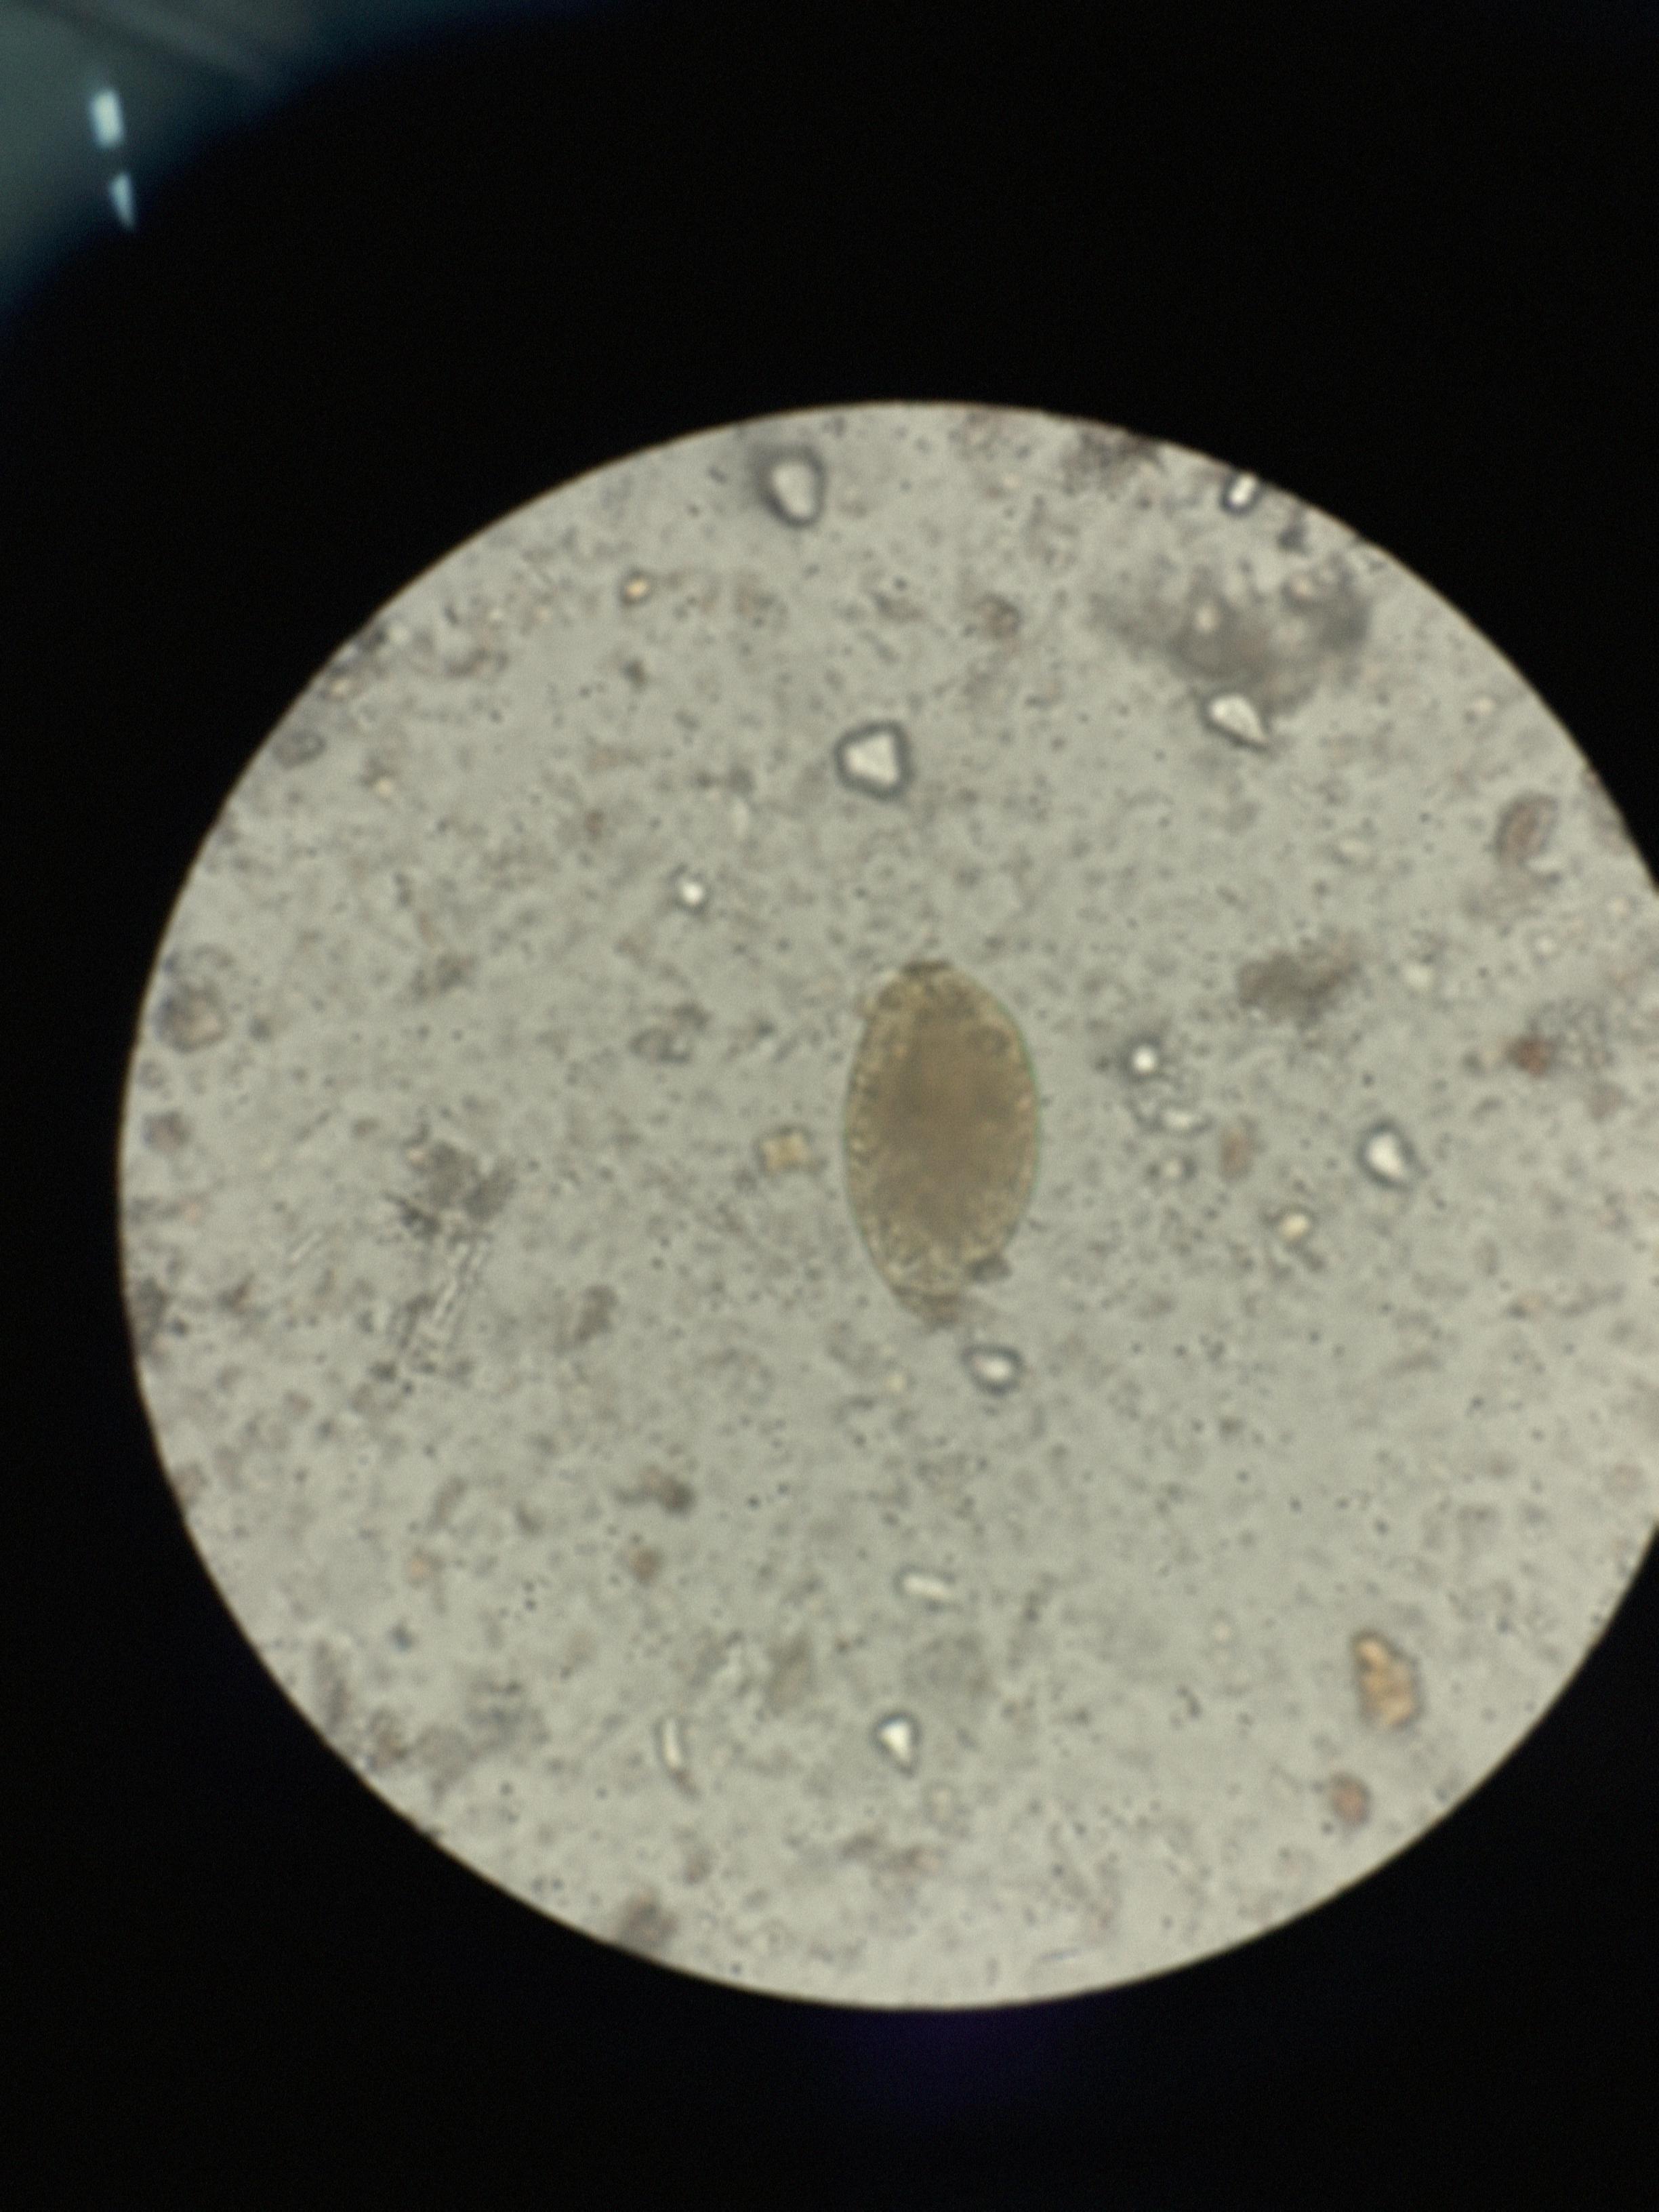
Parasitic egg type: Fasciolopsis buski